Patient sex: F
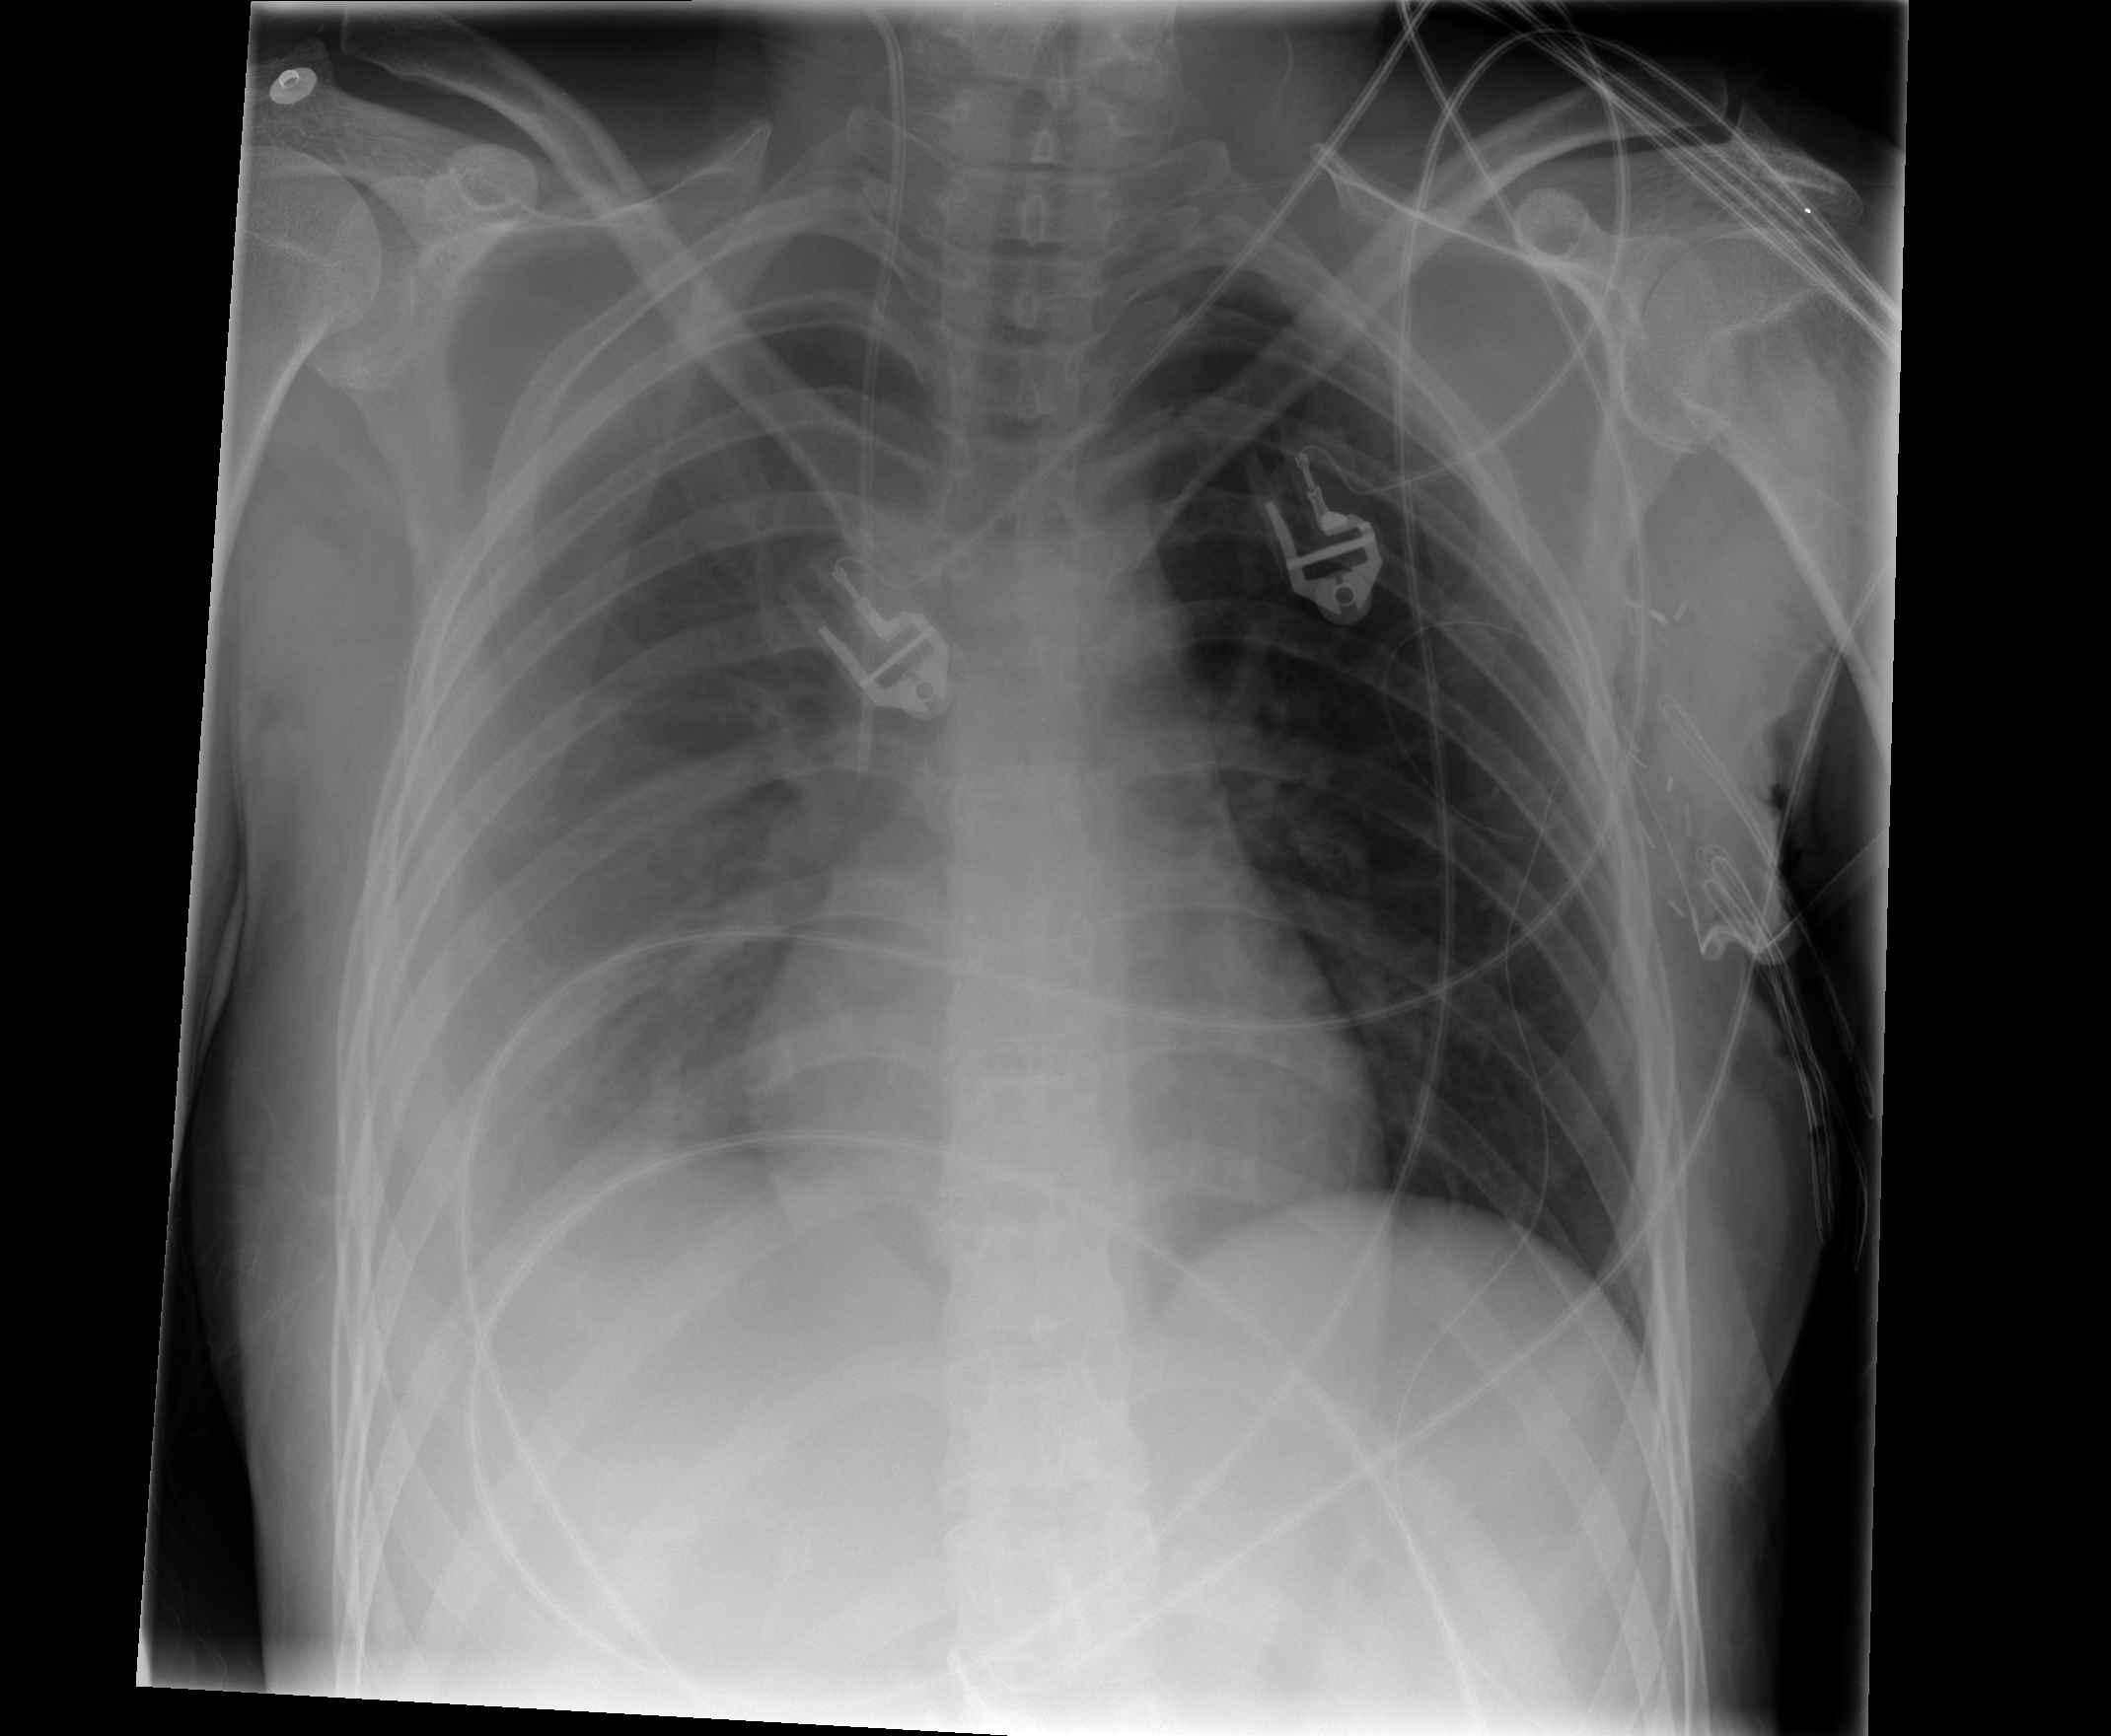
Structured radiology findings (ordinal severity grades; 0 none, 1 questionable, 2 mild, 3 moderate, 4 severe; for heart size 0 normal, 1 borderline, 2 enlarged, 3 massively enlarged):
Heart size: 0
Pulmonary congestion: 0
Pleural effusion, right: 1
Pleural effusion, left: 0
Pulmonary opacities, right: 0
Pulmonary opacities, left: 0
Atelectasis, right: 1
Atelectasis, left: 0